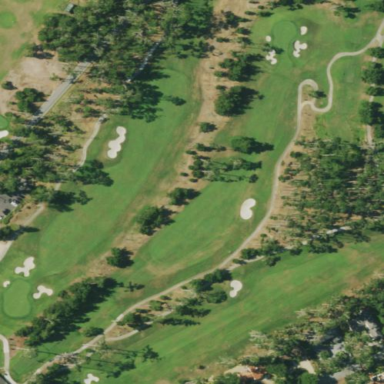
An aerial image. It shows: Golf rough area.